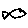
Label: fish